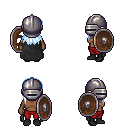
a pixel art fantasy rpg character, female body template, human, dark skin, black cape, red pants, white cyan unkempt hairstyle, metal helm, black shoes, shield, four views (front, back, left, right), 2x2 character sprite sheet, small pixel art, hard edges, no anti-aliasing